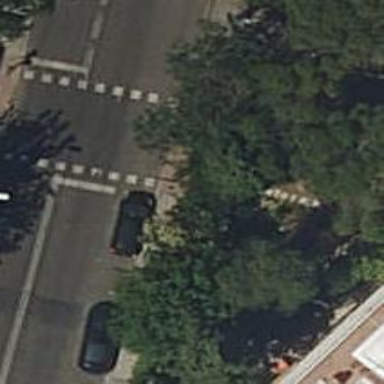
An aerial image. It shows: Footway with traffic signals at crossing.